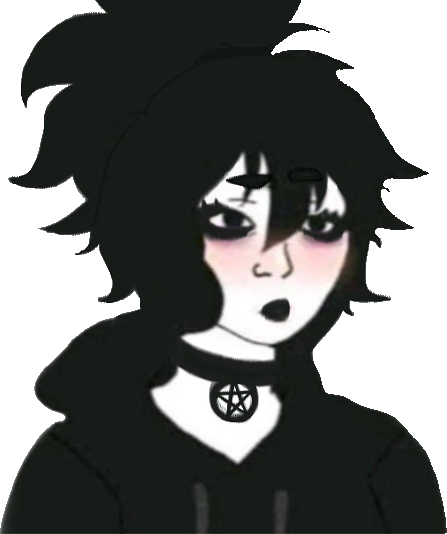
Label: 5_Doomer_Girl